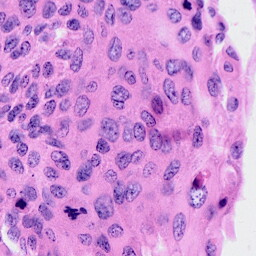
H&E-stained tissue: Cervix